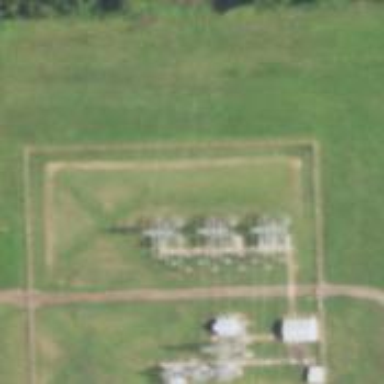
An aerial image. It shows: There is distribution substation enclosed by fence.